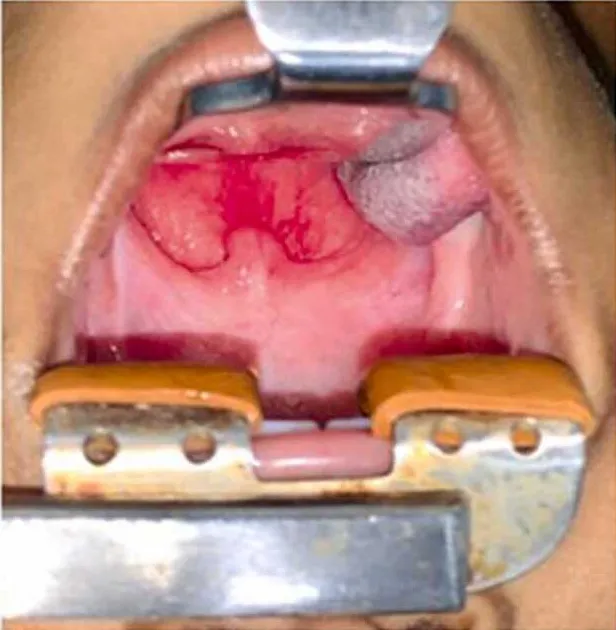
Boyle Davis mouth gag with tongue blade inserted. Bulge is noted in the posterior pharyngeal wall with maximum propensity to left. Uvula pushed anteriorly.
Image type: medical_photograph (skin_photograph)